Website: apple
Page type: store-pickup
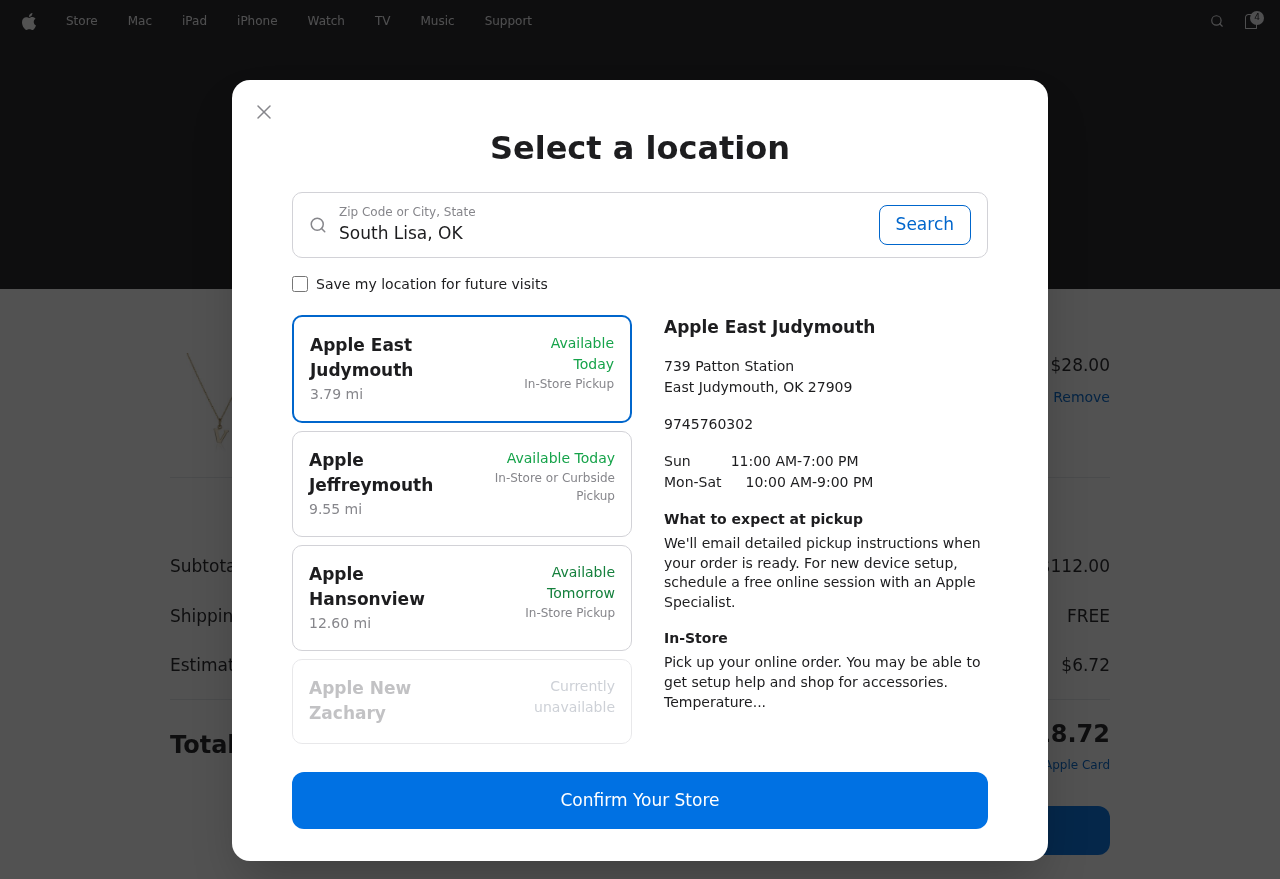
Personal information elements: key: PII_CITY_STATE
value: South Lisa, OK
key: PII_LOCATION1_CITY
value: Apple East Judymouth
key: PII_LOCATION1_CITY_STATE_ZIP
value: East Judymouth, OK 27909
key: PII_LOCATION1_STREET
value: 739 Patton Station
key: PII_LOCATION2_CITY
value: Apple Jeffreymouth
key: PII_LOCATION3_CITY
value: Apple Hansonview
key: PII_LOCATION4_CITY
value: Apple New Zachary
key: PII_PHONE
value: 9745760302
Product elements: key: PRODUCT1_NAME
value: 14k Yellow Gold-Filled Letter "V" Charm Pendant Necklace, 18"
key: PRODUCT1_PRICE
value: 28
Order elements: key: ORDER_NUM_ITEMS
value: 4
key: ORDER_TOTAL
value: $118.72
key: ORDER_SUBTOTAL
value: $112.00
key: ORDER_SHIPPING_COST
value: FREE
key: ORDER_TAX
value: $6.72
Search elements: key: SEARCH_CITY_STATE
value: South Lisa, OK